Field crop: maize
Growth stage: 2
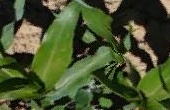
Species: maize